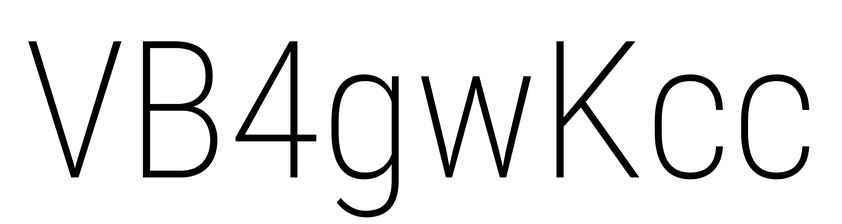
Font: Roboto_Condensed_ExtraLight